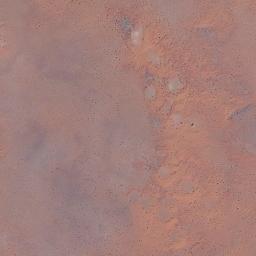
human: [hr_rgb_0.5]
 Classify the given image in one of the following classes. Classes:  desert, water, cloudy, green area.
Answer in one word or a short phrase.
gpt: desert